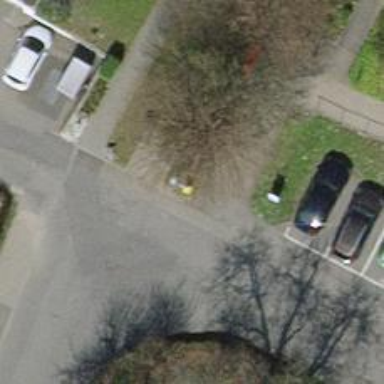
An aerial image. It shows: Post box is visible.